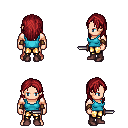
a pixel art fantasy rpg character, male body template, human, light skin, teal pirate shirt, gold greaves, brunette long hairstyle, cloth bracers, maroon shoes, dagger, four views (front, back, left, right), 2x2 character sprite sheet, small pixel art, hard edges, no anti-aliasing